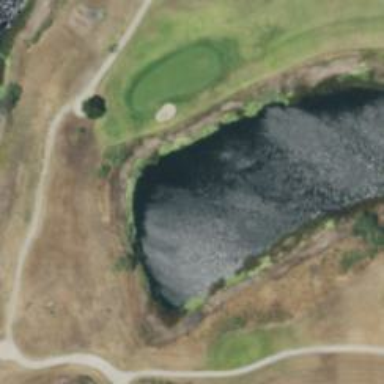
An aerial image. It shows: Golf course feature - pond classified as lateral water hazard.